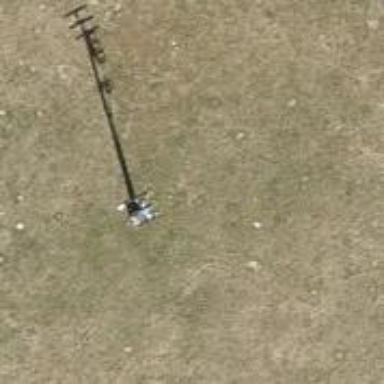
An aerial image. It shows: Pole with three cables.